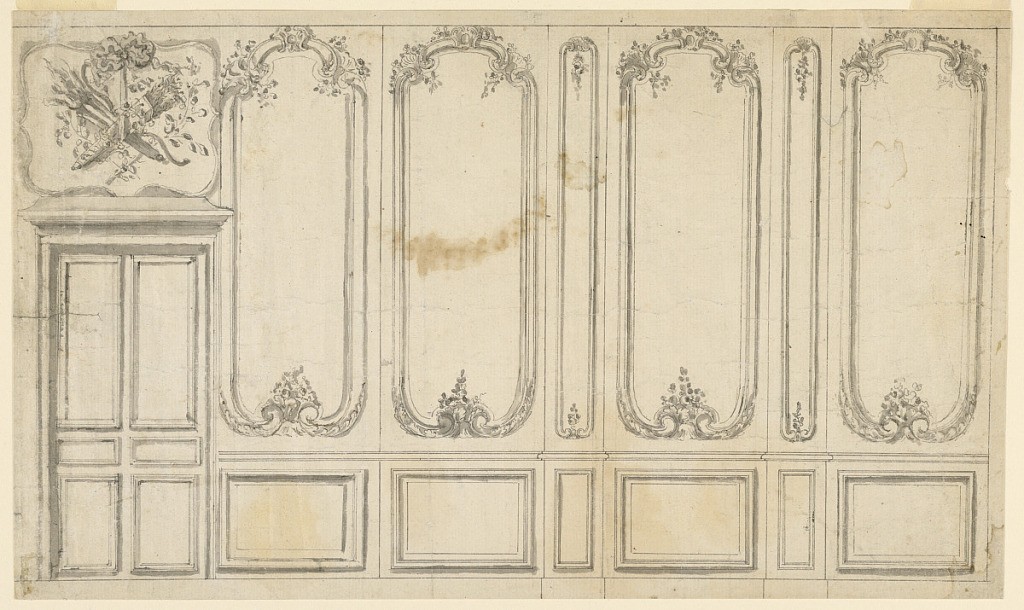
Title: Design for a Bedroom Wall
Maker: Nicolas Pineau, French, 1684-1754
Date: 1740-1750
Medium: Pen and ink on paper
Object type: Drawing
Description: The overdoor is decorated with a trophy composed of Cupid's quiver, Hymen's torch and boughs, suspended from a whirl with a bow-knot. Wall panels and pilasters are carved.